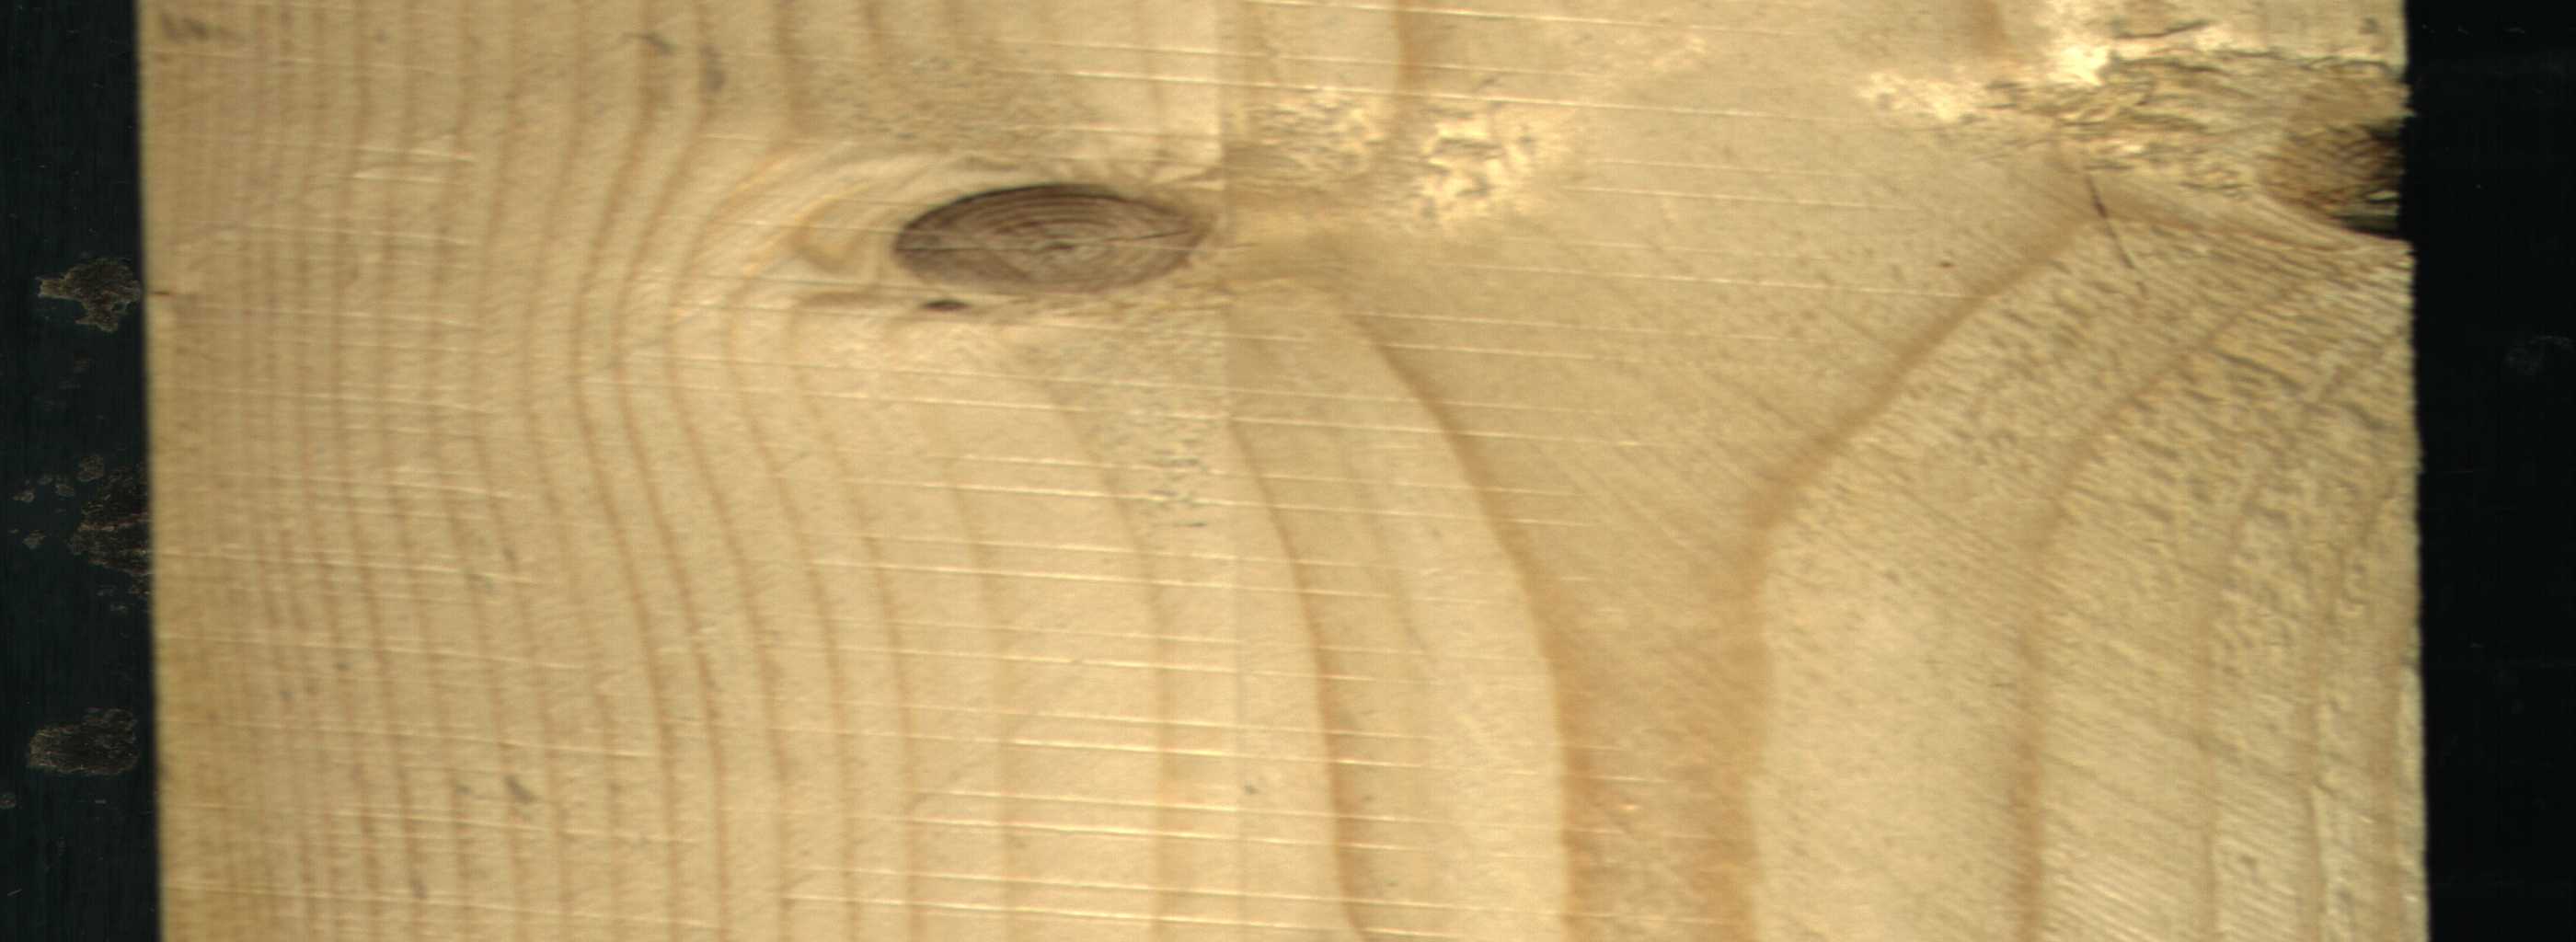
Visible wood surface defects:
Dead_Knot
Live_Knot